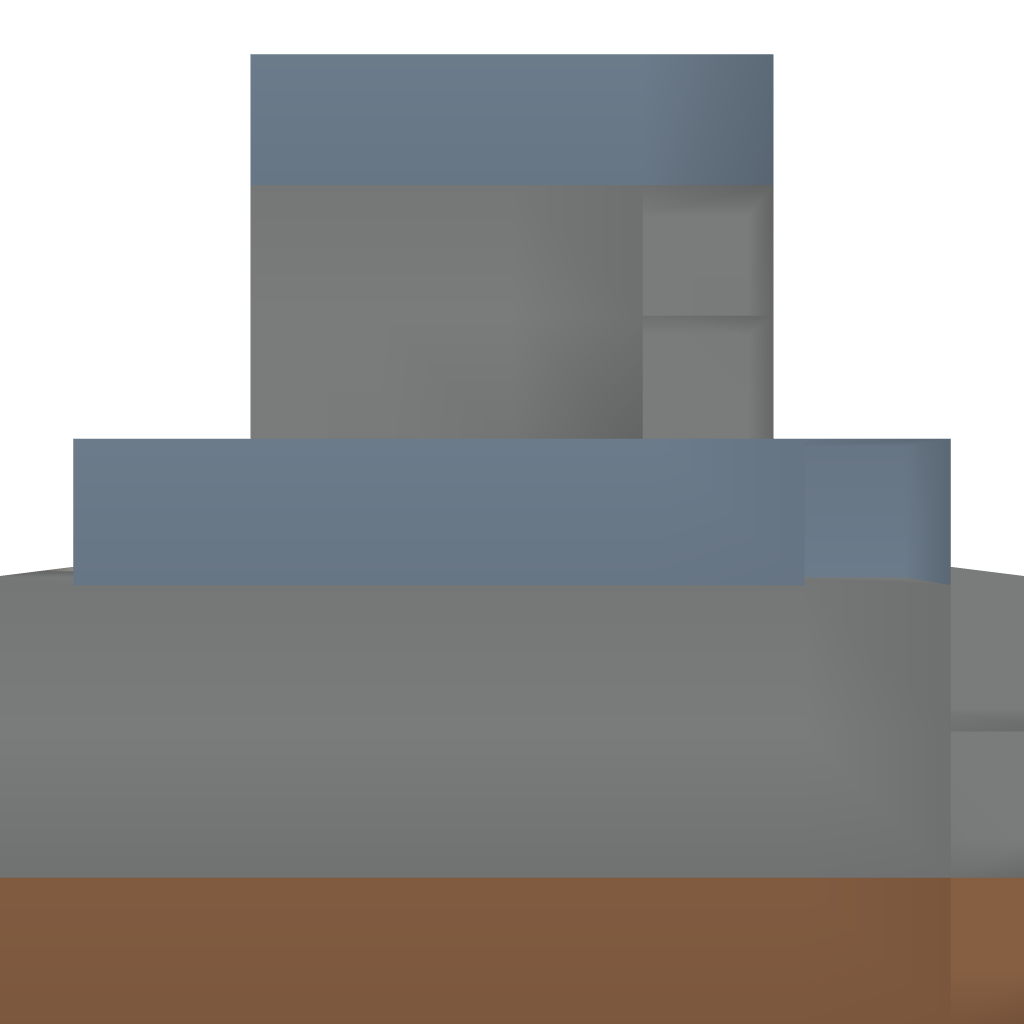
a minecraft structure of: Funky Furnaces